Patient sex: M
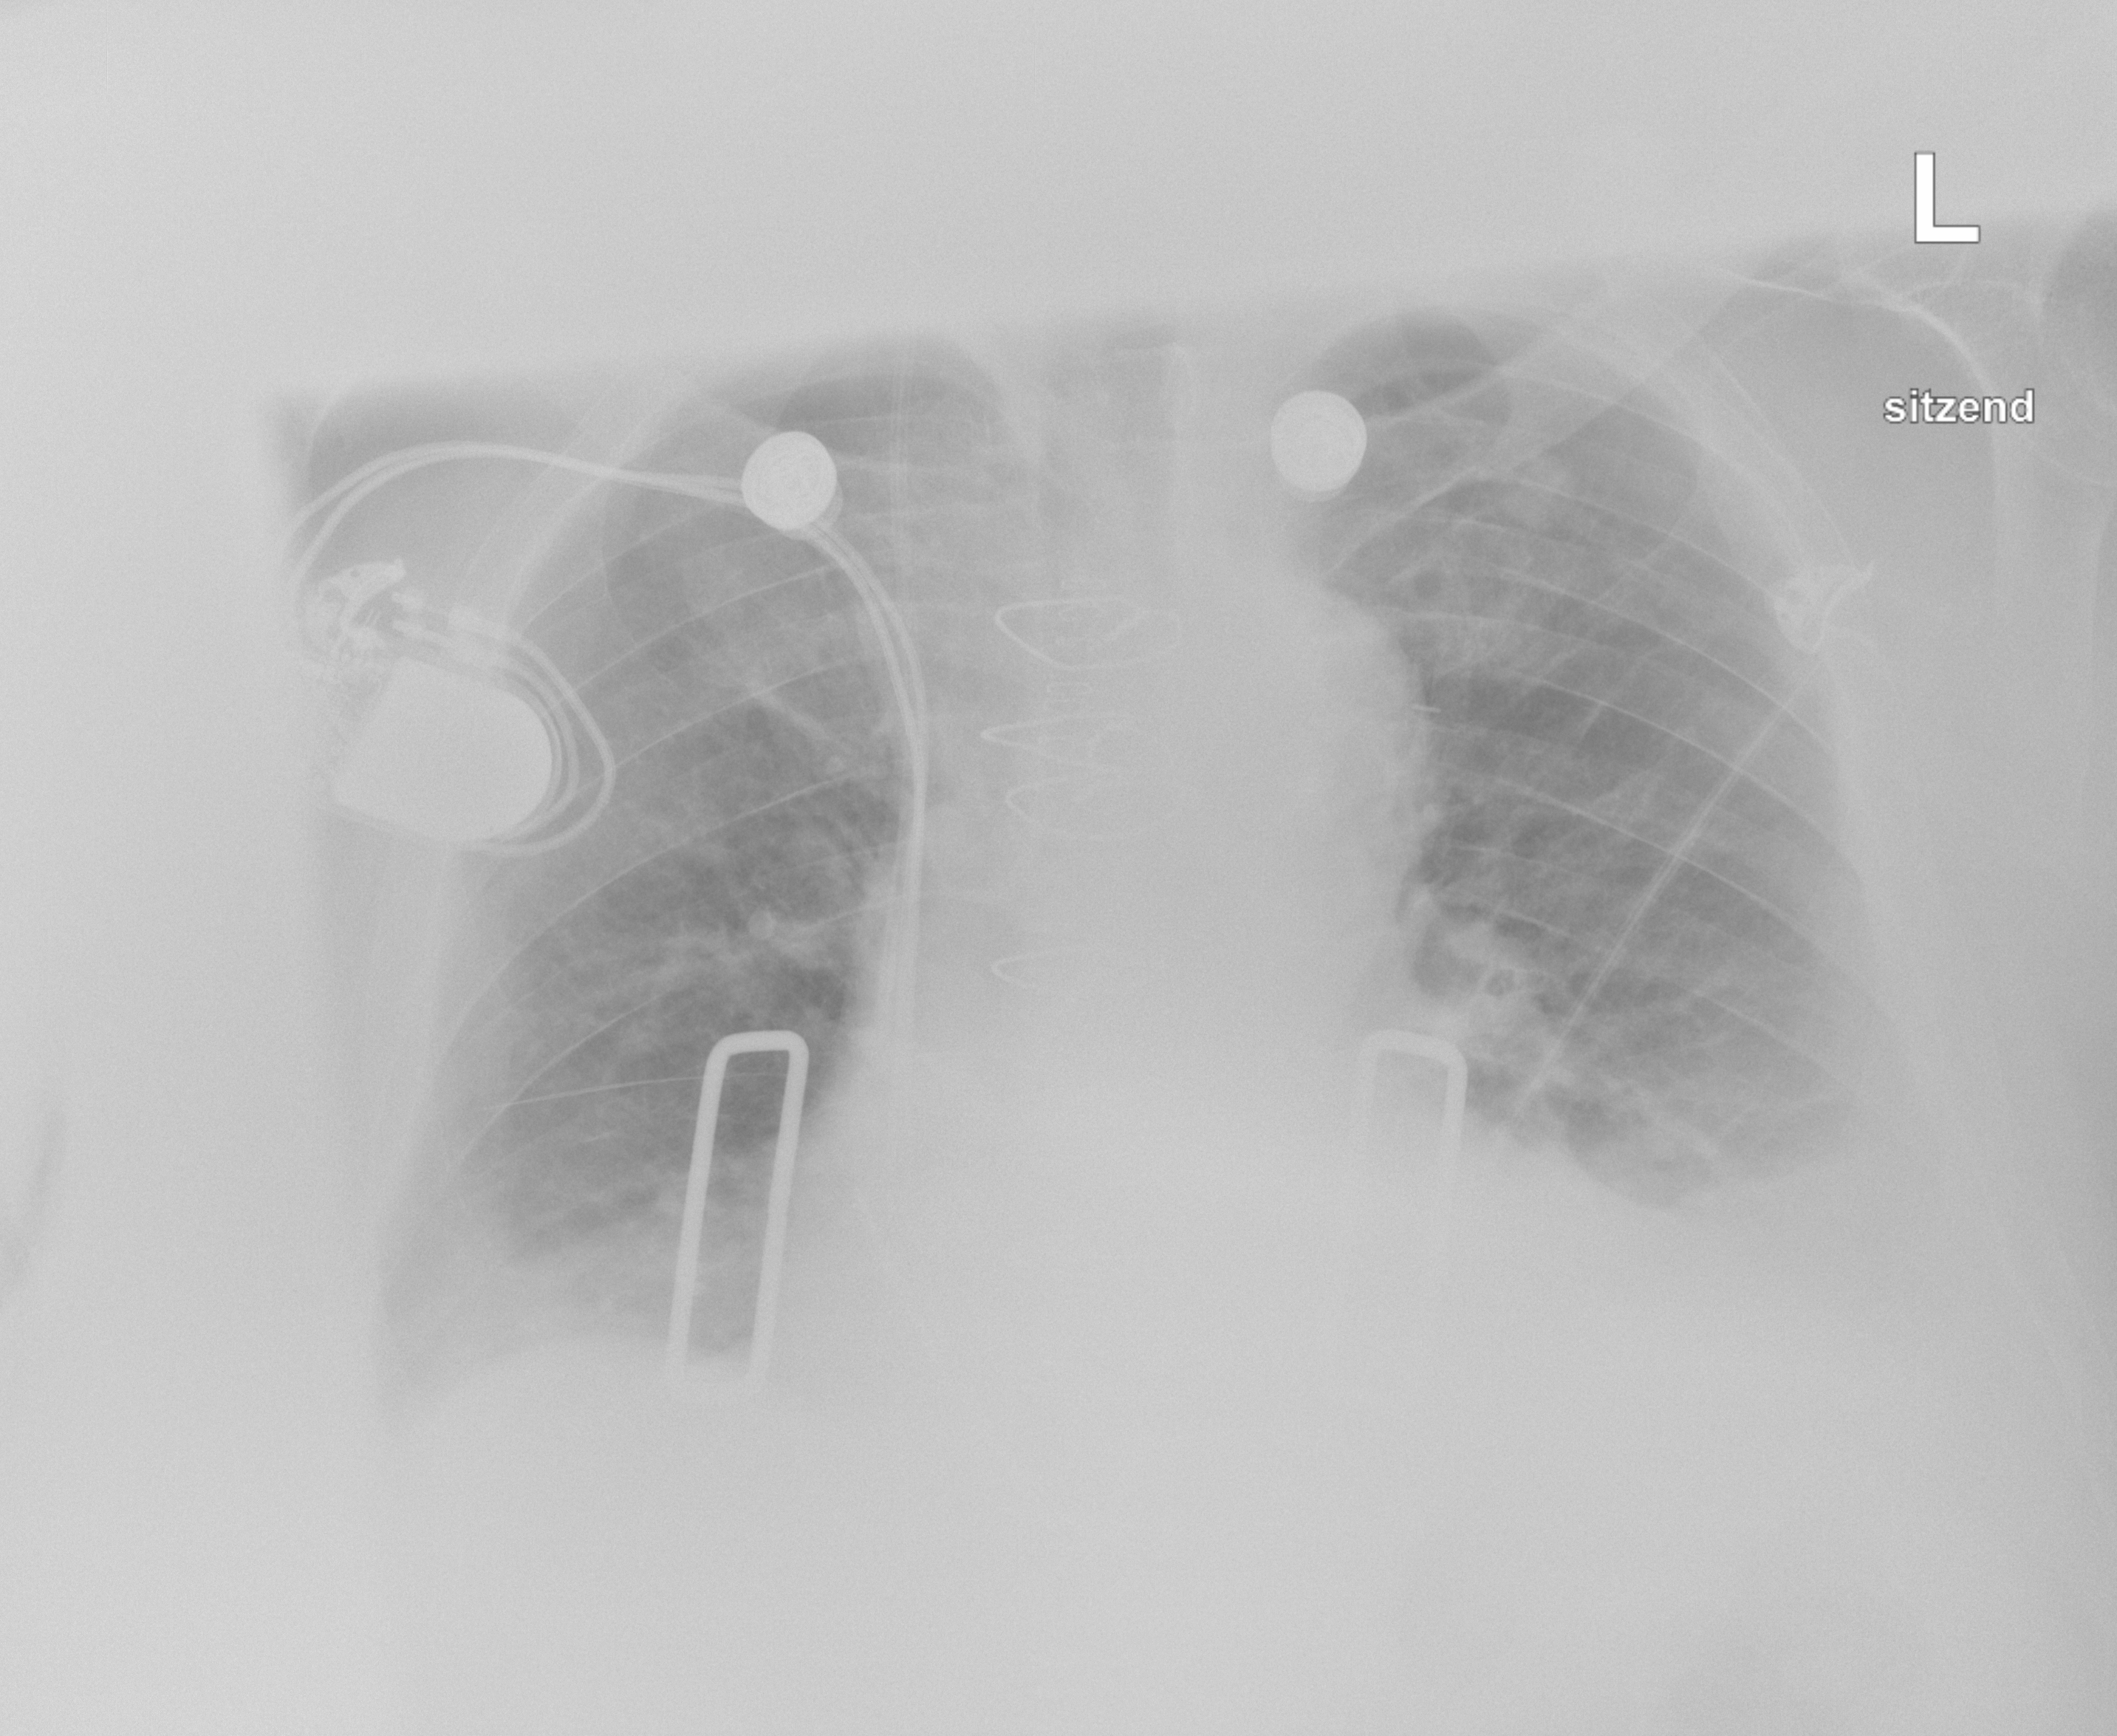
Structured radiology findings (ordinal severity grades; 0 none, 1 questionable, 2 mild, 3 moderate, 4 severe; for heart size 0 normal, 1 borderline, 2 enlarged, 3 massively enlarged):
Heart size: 2
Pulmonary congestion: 3
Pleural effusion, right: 2
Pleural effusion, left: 3
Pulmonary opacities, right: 2
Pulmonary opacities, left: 2
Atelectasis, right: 2
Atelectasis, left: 2